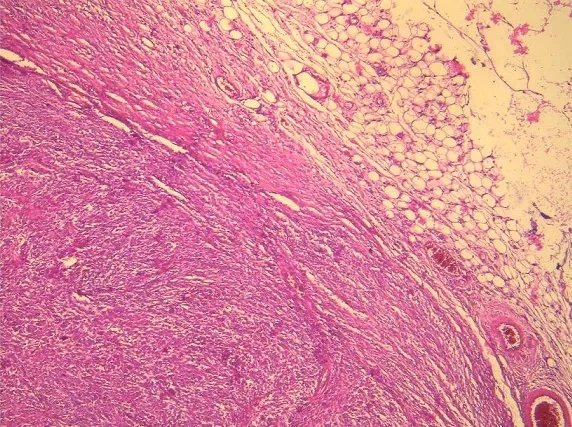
Mesenteric dense cellular proliferation (HEx40).
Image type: pathology (h&e)